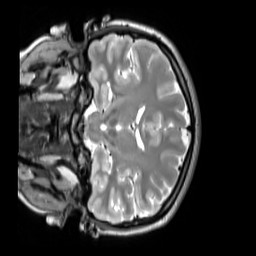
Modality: T2w
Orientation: coronal
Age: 19
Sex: female
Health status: ill
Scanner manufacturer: siemens
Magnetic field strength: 3 T
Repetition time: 2.8 s
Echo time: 0.326 s